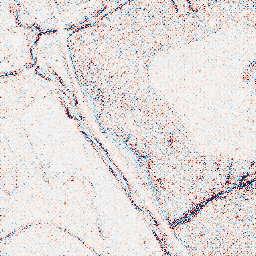
Category: edge_preserving
Decomposition family: bilateral
Decomposition parameters: d: 5
sigma_color: 100
sigma_space: 100
Upsampling method: regularized
Upsampling parameters: scale: 2
lambda_reg: 0.1
Upsampling scale: 2